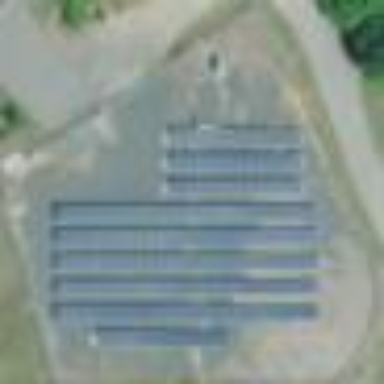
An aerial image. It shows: Solar photovoltaic panel generator.